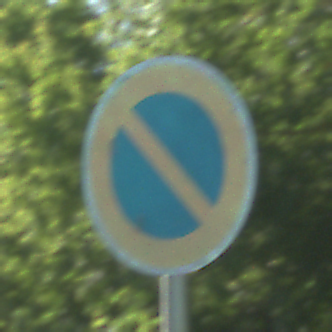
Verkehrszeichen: EingeschraenktesHalteverbot
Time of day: MorningAfternoon
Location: Outdoor (Nature)
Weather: Clear
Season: NotSpecified
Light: Natural